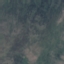
Label: HerbaceousVegetation